Question: I wanted to put a small rectangle of green color in a selector. I tried a lot but could not find a solution.
'''
<select>
<option value="all_clicks" selected="selected" class="greenRect">All clicks</option>
<option value="search_camp">Search campaigns</option>
<option value="search_links">Search links</option>
<option value="none">None</option>
</select>
'''
'''
.greenRect{
height:15px;
width:15px;
backround:#7db22b;
border-radius:2px;
}
'''
<URL>
Similar to shown in figure! Please help me.

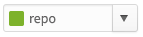
Answer: You will not likely be able to do this with CSS. Select boxes are one of the least 'styleable' elements.
Here's a similar post: <URL>
This answer describes a CSS solution for Fx only.